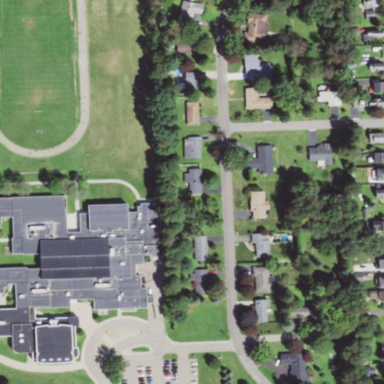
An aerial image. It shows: School.